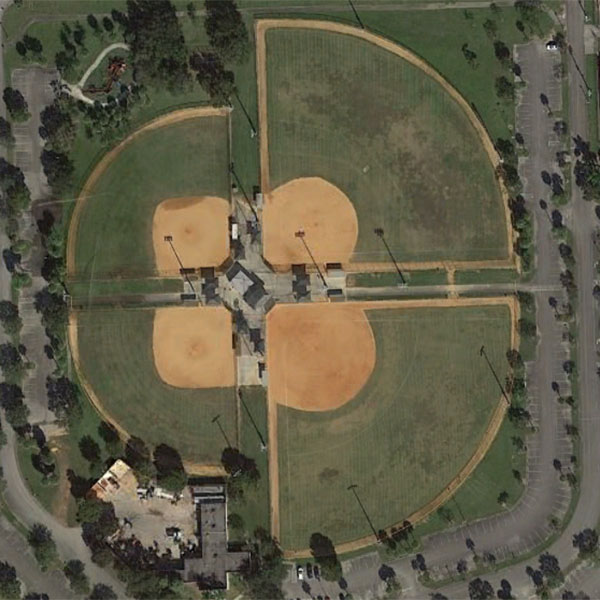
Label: BaseballField